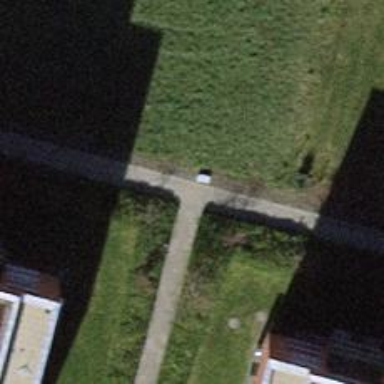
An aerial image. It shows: Path made of paving stones.